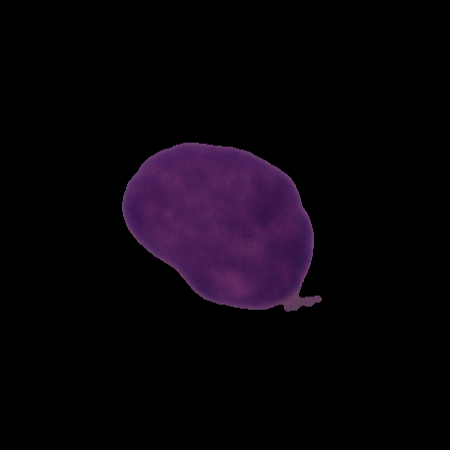
Label: cancer